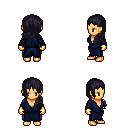
a pixel art fantasy rpg character, female body template, human, tanned skin, blue robe, magenta pants, raven left-swept hairstyle, gold gloves, four views (front, back, left, right), 2x2 character sprite sheet, small pixel art, hard edges, no anti-aliasing